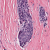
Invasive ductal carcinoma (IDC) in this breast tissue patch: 0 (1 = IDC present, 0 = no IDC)